Question: I'm using the twitter bootstrap and I am having a hard time figuring out how to separate the background color of two columns that are inside of a main container div, yet have it go full-width.
Here is a fiddle of what I have so far: <URL>
My main problem is that I want to have the two columns centered on the page and not extending to either side. That is why I have the max-width set on the container.
My HTML:
'''
<div id="featured-content">
<div class="container">
<div class="row">
<div class="col-sm-9">
Featured Video or Image Gallery
</div>
<div class="col-sm-3">
Other Information
</div>
</div>
</div>
</div>
'''
My CSS:
'''
#featured-content {
background-color: #c7591f;
padding: 20px 0px;
}
.container {
max-width: 960px;
margin:0 auto;
}
.col-sm-9{
width:75%;
float:left;
background:yellow;
}
.col-sm-3{
width:25%;
float:left;
}
}
'''
And this is what I would like it to look like:

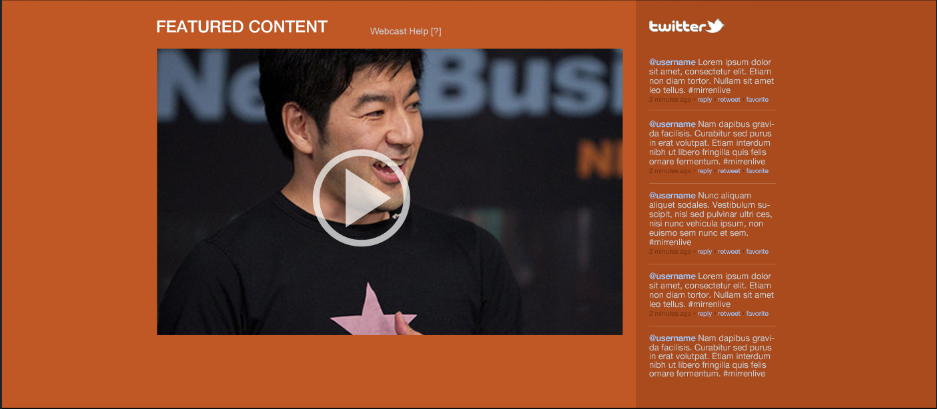
Answer: Add 'display:table;' to your container like this:
'''
.container {
max-width: 360px; /* If I remove this, then it works, but then my content is not centered */
margin:0 auto;
display:table;
}
'''
JS Fiddle
<URL>
Try this other JS Fiddle:
<URL>